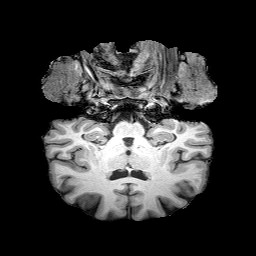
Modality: T1w
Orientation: sagittal
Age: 65
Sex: female
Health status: healthy